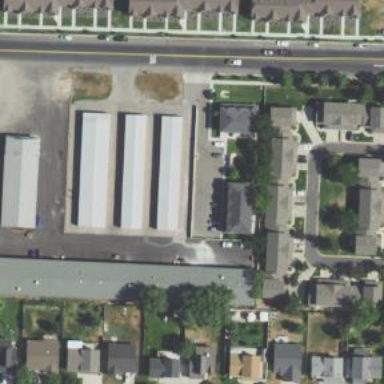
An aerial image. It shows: Storage rental shop.